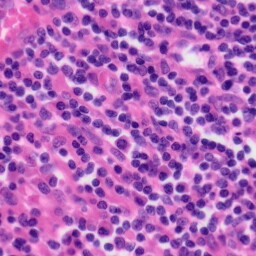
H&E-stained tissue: Tonsil